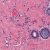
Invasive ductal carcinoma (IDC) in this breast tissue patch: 0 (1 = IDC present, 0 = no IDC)